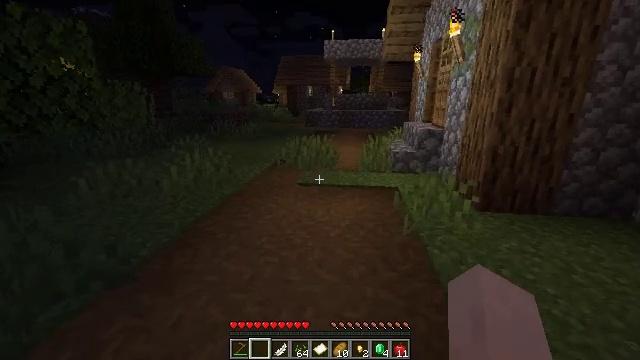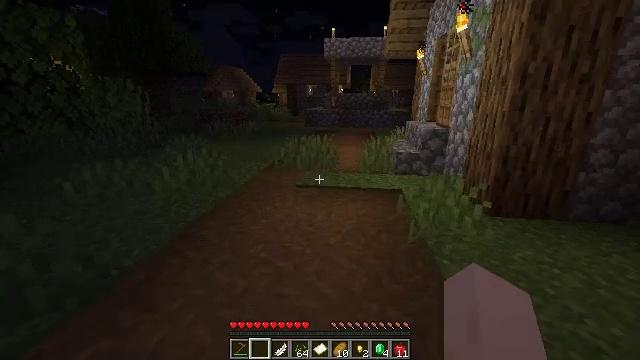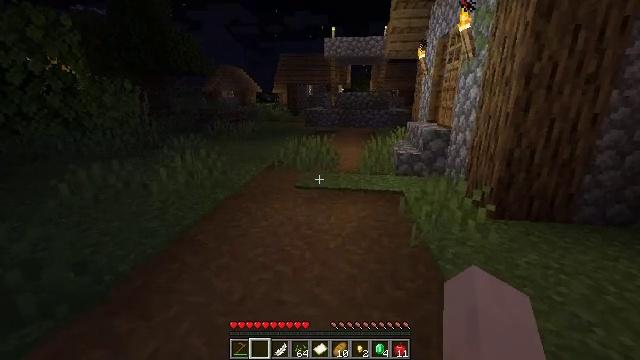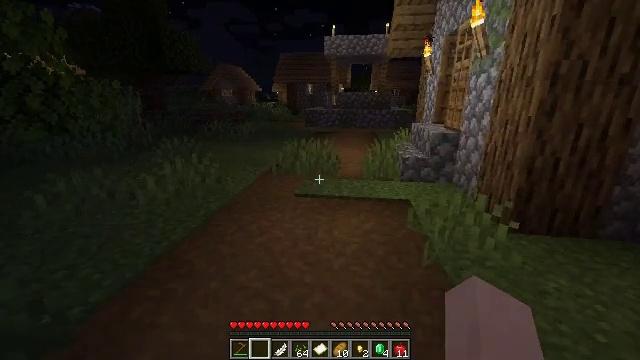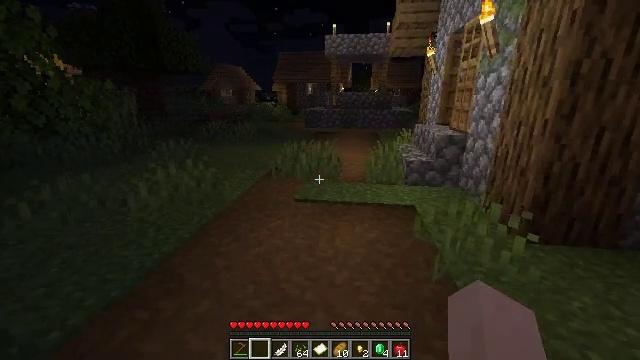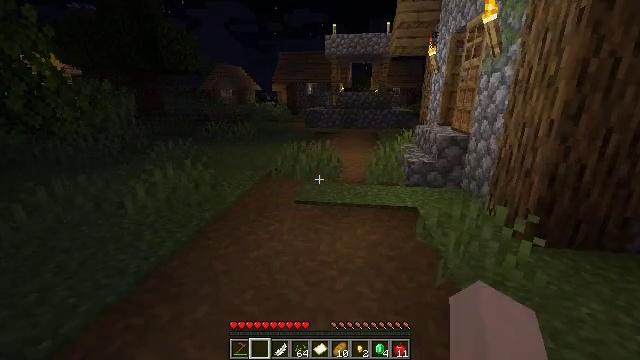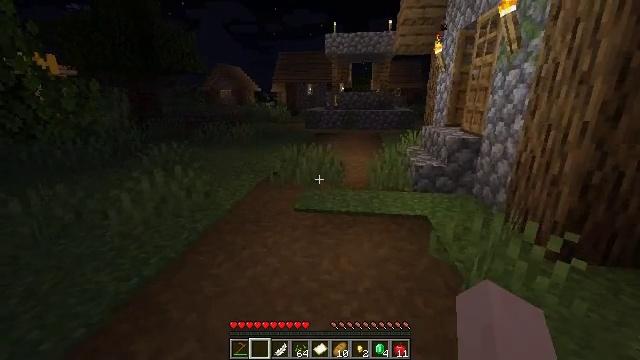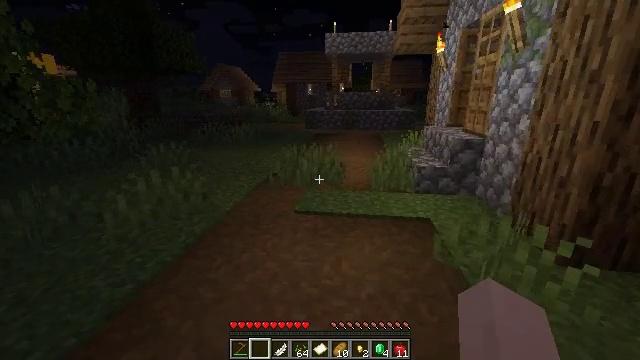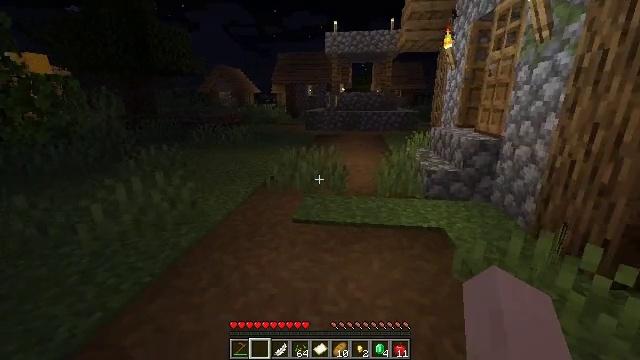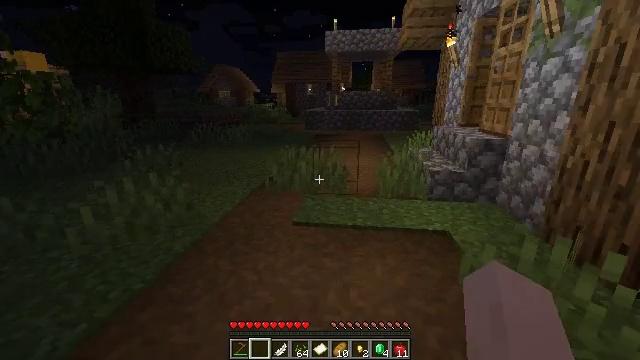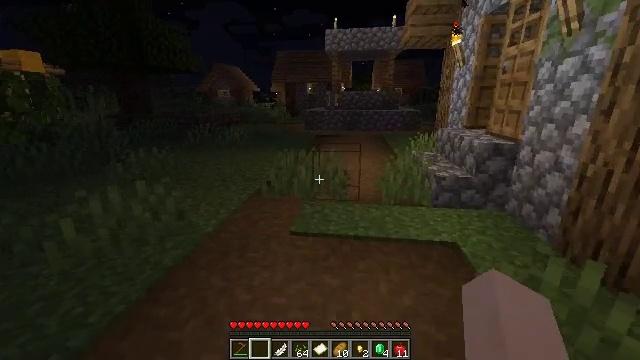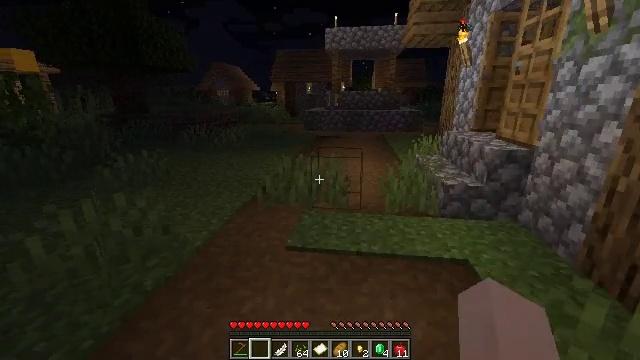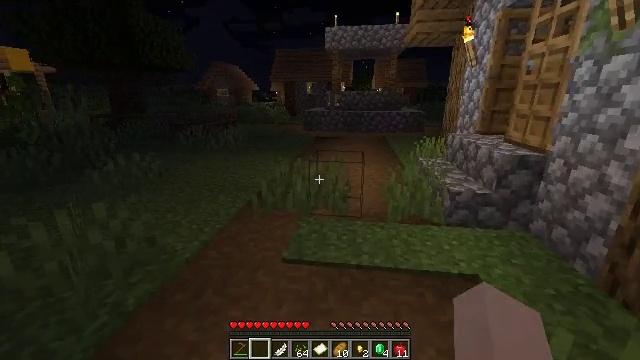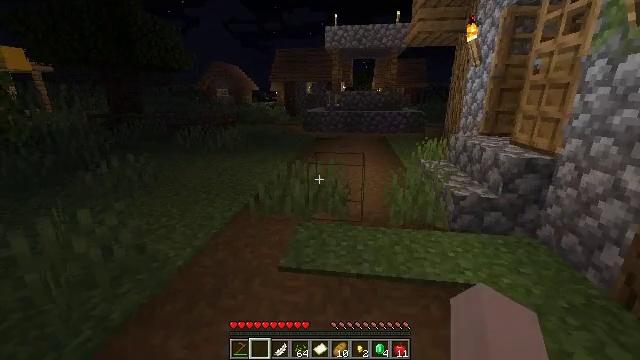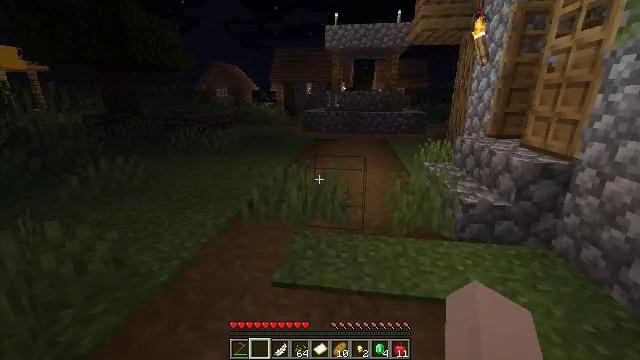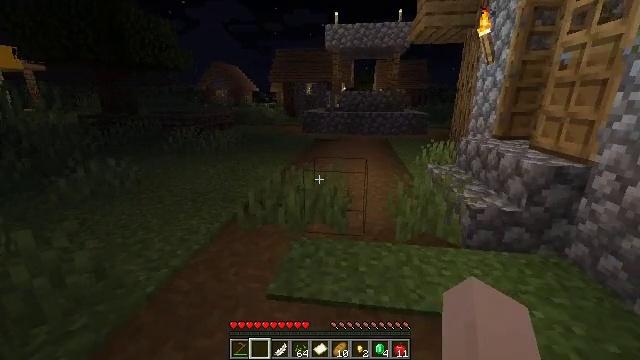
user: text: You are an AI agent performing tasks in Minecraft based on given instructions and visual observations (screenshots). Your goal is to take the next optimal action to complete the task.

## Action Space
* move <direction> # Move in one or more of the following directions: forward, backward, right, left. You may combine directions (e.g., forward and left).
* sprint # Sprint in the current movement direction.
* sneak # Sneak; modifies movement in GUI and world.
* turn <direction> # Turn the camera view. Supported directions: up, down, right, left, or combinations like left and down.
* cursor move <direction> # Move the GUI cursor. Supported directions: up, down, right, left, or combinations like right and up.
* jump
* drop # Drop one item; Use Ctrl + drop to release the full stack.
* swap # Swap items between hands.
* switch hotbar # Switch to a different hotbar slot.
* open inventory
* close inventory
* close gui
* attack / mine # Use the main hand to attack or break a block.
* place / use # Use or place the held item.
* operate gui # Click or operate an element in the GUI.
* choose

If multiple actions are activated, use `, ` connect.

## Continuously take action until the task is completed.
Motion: motion action
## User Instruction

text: Remove the oak door from its frame.
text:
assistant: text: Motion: move forward
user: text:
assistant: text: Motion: move forward
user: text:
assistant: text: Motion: move forward
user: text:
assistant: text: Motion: move forward
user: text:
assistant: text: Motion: move forward
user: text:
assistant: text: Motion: move forward
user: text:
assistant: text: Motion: move forward
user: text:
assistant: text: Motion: move forward
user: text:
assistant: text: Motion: move forward
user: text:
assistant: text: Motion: move forward
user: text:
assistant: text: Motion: move forward
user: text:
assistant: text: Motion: move forward
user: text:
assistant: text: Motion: move forward
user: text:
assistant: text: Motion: move forward
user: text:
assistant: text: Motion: move forward
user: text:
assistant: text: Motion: move forward
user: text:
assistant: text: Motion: move forward
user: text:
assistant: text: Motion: move forward
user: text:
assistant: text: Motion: move forward, turn right and up
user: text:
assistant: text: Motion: move forward, turn right and up
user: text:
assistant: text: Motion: move forward, turn right and up
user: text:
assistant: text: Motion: move forward, turn right and up
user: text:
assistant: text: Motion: move forward, turn right and up
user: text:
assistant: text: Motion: move forward, turn up
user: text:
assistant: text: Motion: move forward, turn right and up
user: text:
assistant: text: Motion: move forward and move left, use / place
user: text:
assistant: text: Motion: move forward and move left, use / place
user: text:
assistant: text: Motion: move forward and move left, use / place
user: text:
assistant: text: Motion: move forward, use / place
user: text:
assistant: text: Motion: move forward, turn right